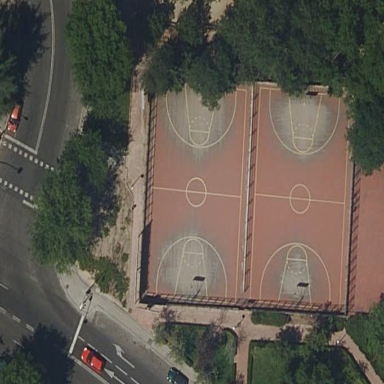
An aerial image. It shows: Concrete basketball court located on leisure land pitch.